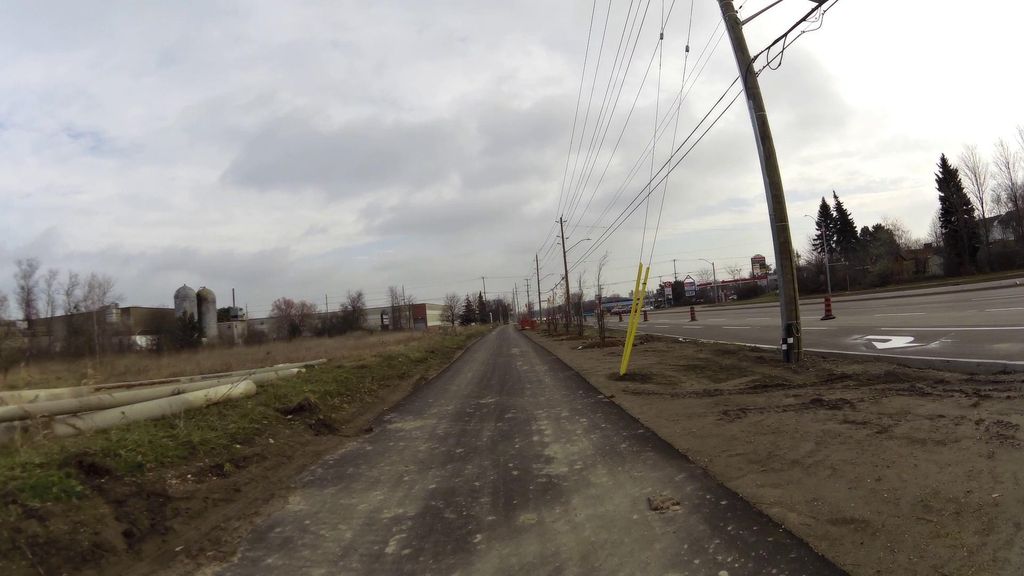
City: kitchener-waterloo